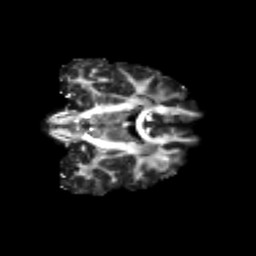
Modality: FA
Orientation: coronal
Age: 24
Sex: male
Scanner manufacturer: siemens
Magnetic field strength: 3 T
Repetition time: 3.5 s
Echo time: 0.125 s